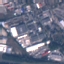
Land use / land cover: Industrial